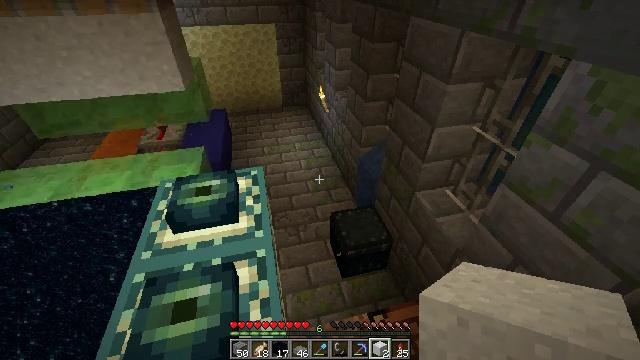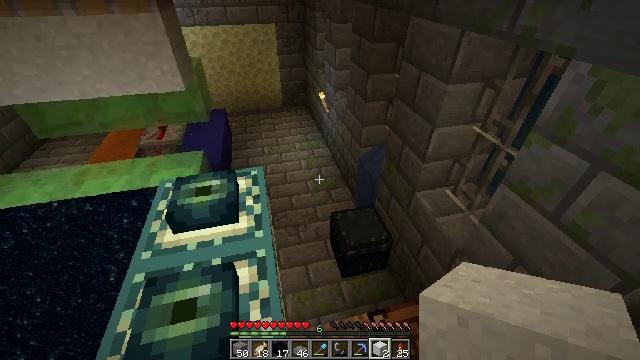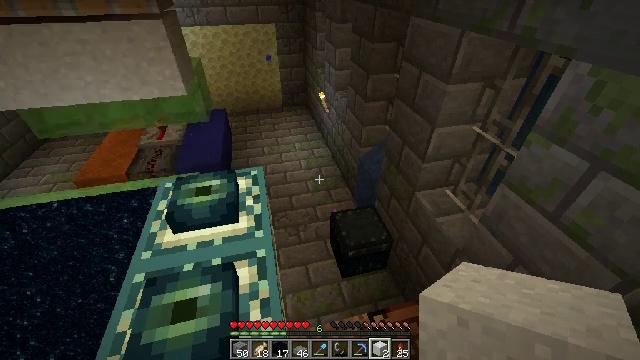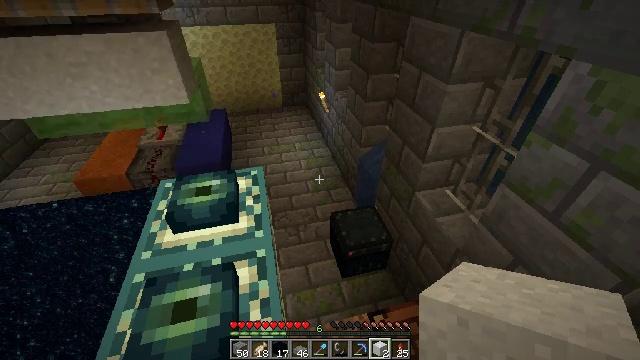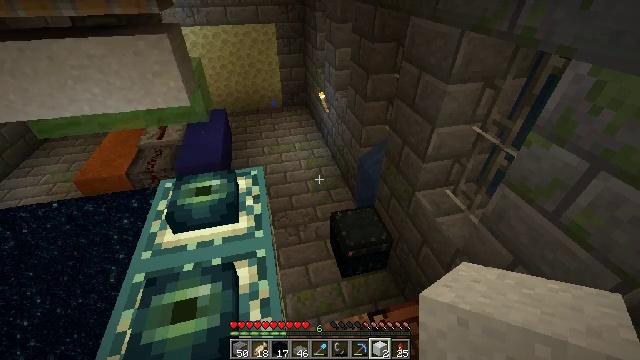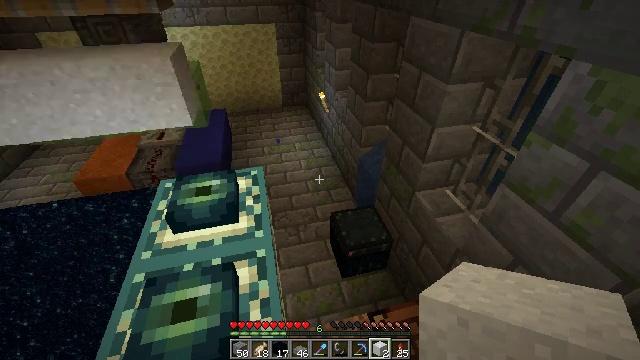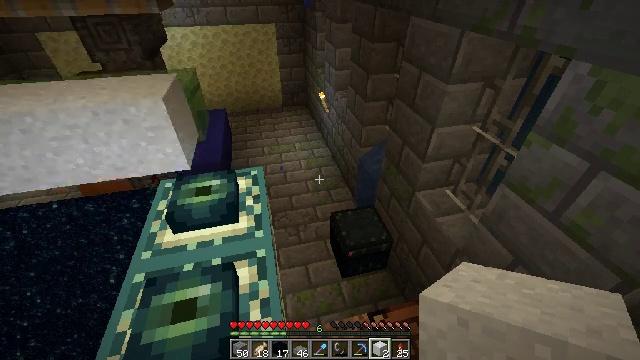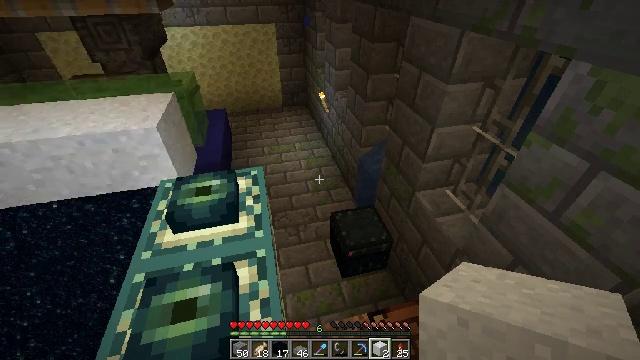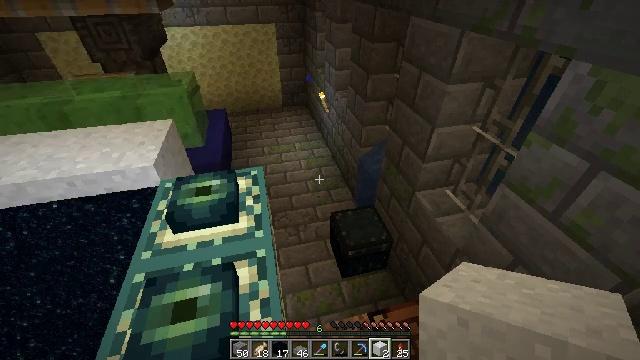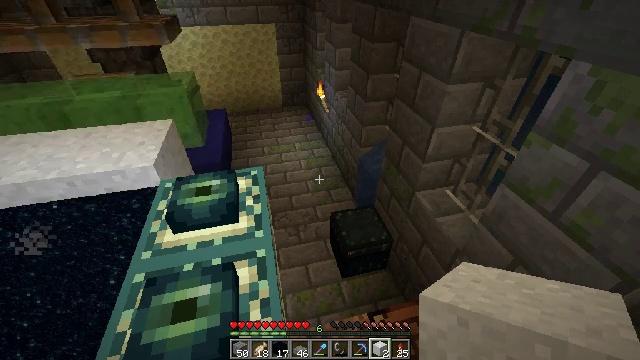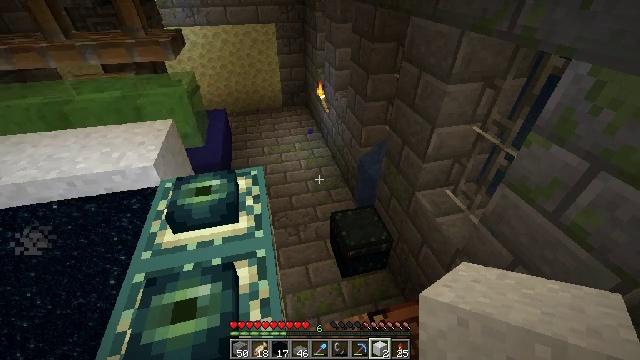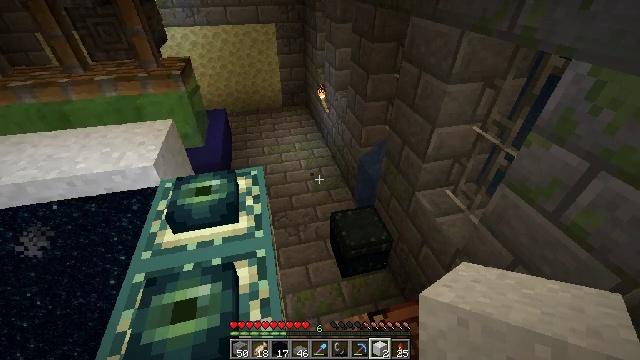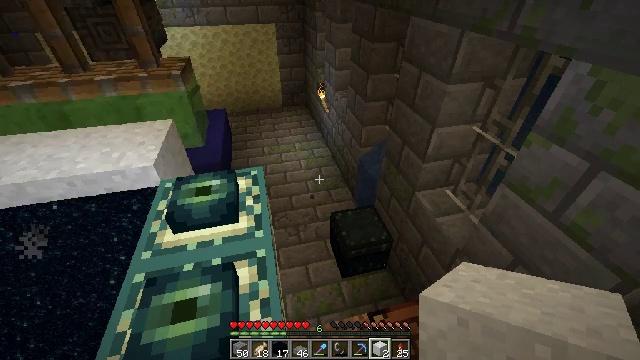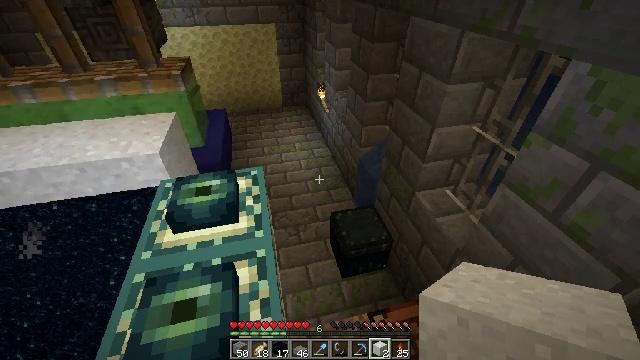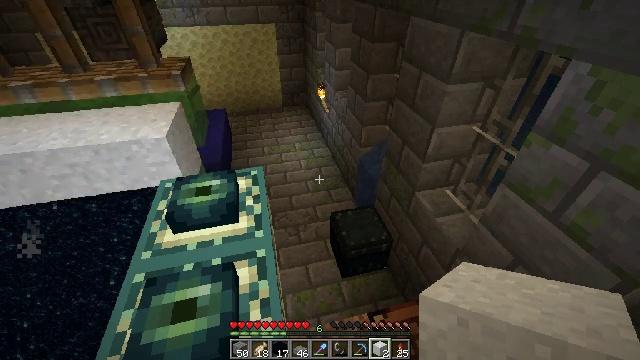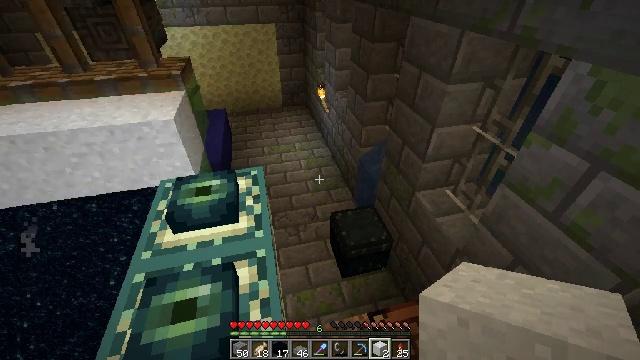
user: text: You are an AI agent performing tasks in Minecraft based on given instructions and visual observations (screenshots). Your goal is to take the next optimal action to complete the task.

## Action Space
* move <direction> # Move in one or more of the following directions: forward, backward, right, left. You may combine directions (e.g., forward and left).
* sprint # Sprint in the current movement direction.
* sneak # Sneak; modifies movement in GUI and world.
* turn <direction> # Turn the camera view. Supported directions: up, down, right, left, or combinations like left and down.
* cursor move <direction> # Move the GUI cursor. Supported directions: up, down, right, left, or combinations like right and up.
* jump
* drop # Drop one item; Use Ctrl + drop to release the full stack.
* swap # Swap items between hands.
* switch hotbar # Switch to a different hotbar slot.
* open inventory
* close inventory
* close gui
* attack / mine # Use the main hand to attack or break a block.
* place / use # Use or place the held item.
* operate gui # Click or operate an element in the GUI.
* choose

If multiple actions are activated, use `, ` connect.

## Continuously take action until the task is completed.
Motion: motion action
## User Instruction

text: Retrieve white concrete powder from the ground.
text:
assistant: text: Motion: no_op
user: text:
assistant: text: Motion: no_op
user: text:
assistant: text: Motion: no_op
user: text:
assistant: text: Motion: no_op
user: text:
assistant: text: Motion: no_op
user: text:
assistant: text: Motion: no_op
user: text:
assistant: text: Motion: no_op
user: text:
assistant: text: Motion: no_op
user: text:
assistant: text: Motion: no_op
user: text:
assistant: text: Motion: no_op
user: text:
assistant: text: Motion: no_op
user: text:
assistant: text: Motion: no_op
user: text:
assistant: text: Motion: no_op
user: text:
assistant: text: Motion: no_op
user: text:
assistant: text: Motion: no_op
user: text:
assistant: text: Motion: no_op
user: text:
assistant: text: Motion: no_op
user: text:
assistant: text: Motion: no_op
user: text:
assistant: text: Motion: no_op
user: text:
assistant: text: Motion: no_op
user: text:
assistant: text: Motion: no_op
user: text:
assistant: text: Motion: no_op
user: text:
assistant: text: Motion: no_op
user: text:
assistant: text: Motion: no_op
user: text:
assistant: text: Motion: no_op
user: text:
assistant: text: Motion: no_op
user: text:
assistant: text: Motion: no_op
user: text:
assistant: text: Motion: no_op
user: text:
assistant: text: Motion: no_op
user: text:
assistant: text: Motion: no_op